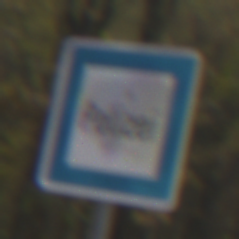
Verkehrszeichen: Polizei
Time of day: MorningAfternoon
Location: Outdoor (Nature)
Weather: Overcast
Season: Autumn
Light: Natural